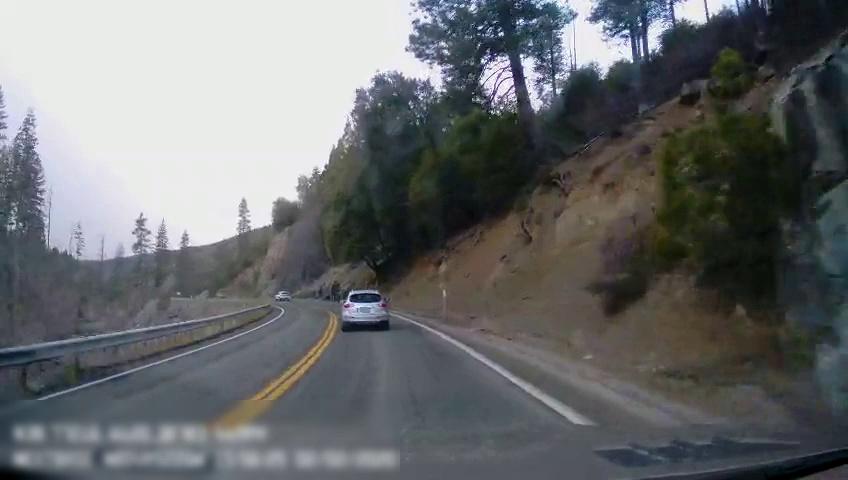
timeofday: Day
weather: Cloudy
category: Drivable Space
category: Vehicles | Car
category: Vehicles | SUV
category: Lanes | Current Lane
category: Lanes | Current Lane
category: Lanes | Opposite Lane